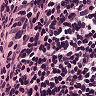
Metastatic tissue present: no